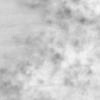
Label: no_change